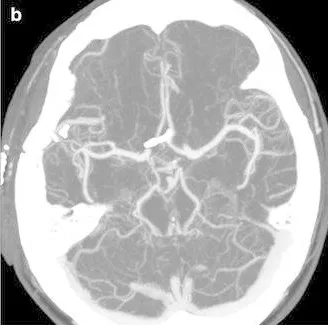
On post-operative Day 3, (a, b) head CT scan and CT angiography revealed no evidence of re-bleeding, hydrocephalus or vasospasm but showed an elongated midbrain.
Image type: radiology (ct)